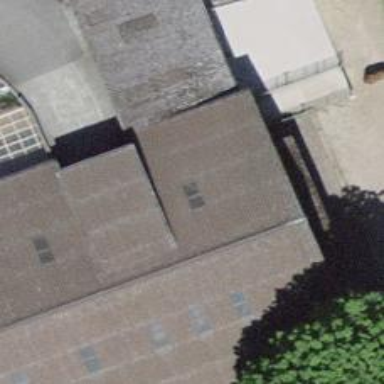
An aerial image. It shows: Barn.